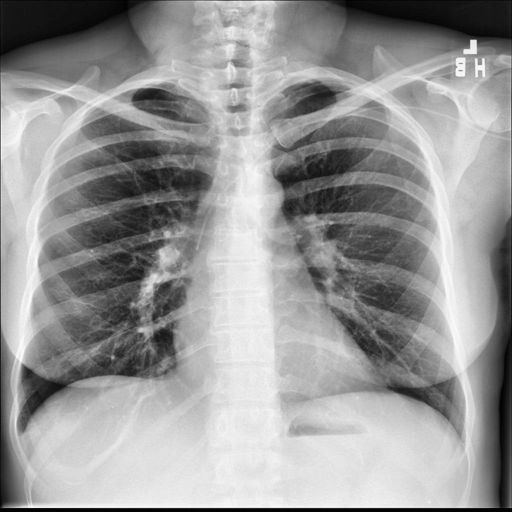
Finding: NORMAL